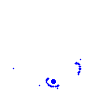
Particle: electron